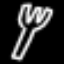
Label: fork